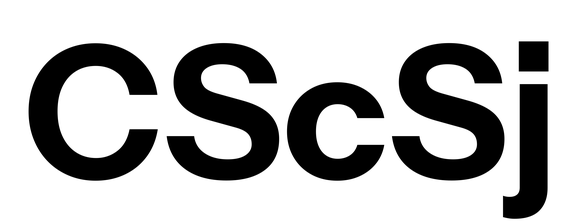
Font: InstrumentSans_Bold